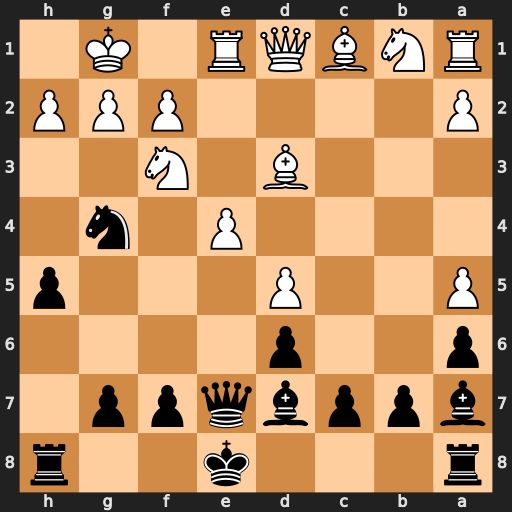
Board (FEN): r3k2r/bppbqpp1/p2p4/P2P3p/4P1n1/3B1N2/P4PPP/RNBQR1K1
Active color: b
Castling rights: kq
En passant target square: -
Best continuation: Nxf2